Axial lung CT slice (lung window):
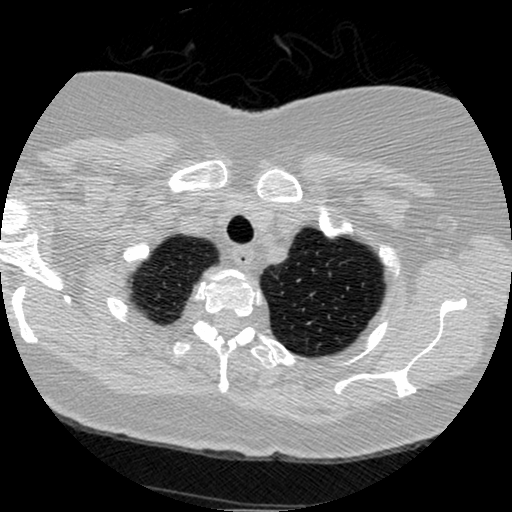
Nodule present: no